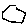
Label: hexagon